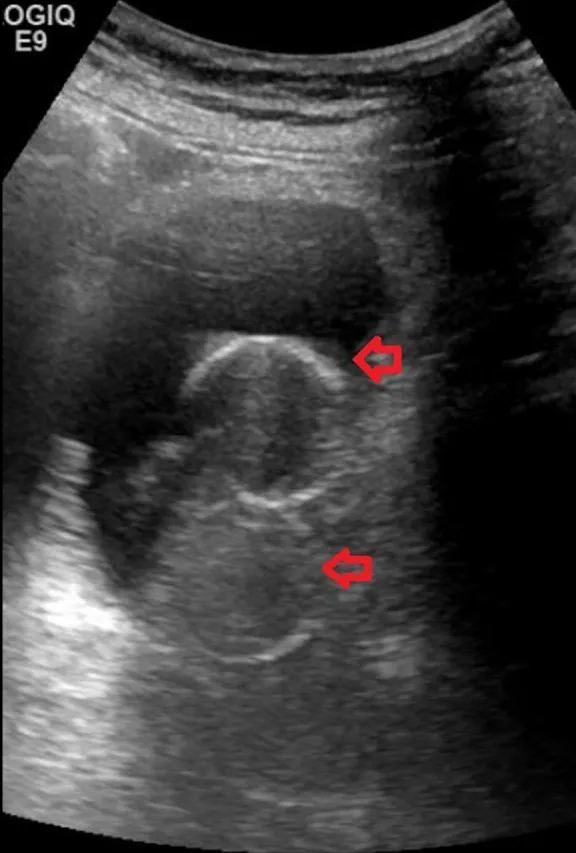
Ultrasound scan of urinary bladder performed in August 2015 (eight years after spinal injury) showed presence of both urethral catheter balloon (bottom arrow) and suprapubic catheter balloon (top arrow) within the small capacity urinary bladder.
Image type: radiology (ultrasound)